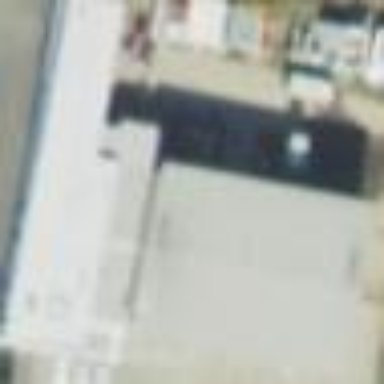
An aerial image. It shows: Building housing car shop.